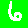
Digit: 6